Question: I'm having trouble with a syntax error in my mssql_query function. After a while of trying different things, I thought I'd bring it here. Thanks for any help.
This is the code:
'''
<?php
...
$name = $_POST['name'];
$contactname = $_POST['contactname'];
$contacttitle = $_POST['contacttitle'];
$streetaddress = $_POST['streetaddress'];
$city = $_POST['city'];
$state = $_POST['state'];
$zipcode = $_POST['zipcode'];
$telephone = $_POST['telephone'];
$fax = $_POST['fax'];
$email = $_POST['email'];
$director = $_POST['director'];
$affiliation1 = $_POST['affiliation1'];
$address1 = $_POST['address1'];
$phone1 = $_POST['phone1'];
$affiliation2 = $_POST['affiliation2'];
$address2 = $_POST['address2'];
$phone2 = $_POST['phone2'];
$affiliation3 = $_POST['affiliation3'];
$address3 = $_POST['address3'];
$phone3 = $_POST['phone3'];
$yearsoperational = $_POST['yearsoperational'];
$donorsannually = $_POST['donorsannually'];
$limit = $_POST['limit'];
$coveraget = $_POST['coverage'];
$donors1 = $_POST['donors1'];
$claims1 = $_POST['claims1'];
$medexppaid1 = $_POST['medexppaid1'];
$donors2 = $_POST['donors2'];
$claims2 = $_POST['claims2'];
$medexppaid2 = $_POST['medexppaid2'];
$donors3 = $_POST['donors3'];
$claims3 = $_POST['claims3'];
$medexppaid3 = $_POST['medexppaid3'];
$donorinstructions = $_POST['donorinstructions'];
//Connect to MSSQL Server
$myServer = ".\MSSQLSERVER2008";
$myUser = "user";
$myPass = "password";
$myDB = "database,name";
//connection to the server
$dbhandle = mssql_connect($myServer, $myUser, $myPass)
or die("Couldn't connect to SQL Server on $myServer");
//select a database to work with
$selected = mssql_select_db($myDB, $dbhandle)
or die("Couldn't open database $myDB");
//insert form results into database
$query = mssql_query("INSERT INTO table_name (Name_of_Center,Name,Title,Street_Address,City,State,Zipcode,Phone,Fax,Email,Director,HA1,HA1_Address,
HA1_Phone,HA2,HA2_Address,HA2_Phone,HA3,HA3_Address,HA3_Phone,No_of_Years_Operational,Donors_Annually,Limit,Coverage,
Donors_2012,Donors_2011,Donors_2010,Claims_2012,Claims_2011,Claims_2010,Med_Exp_Paid_2012,Med_Exp_Paid_2011,Med_Exp_Paid_2010,Donor_Instructions)
VALUES ($name,$contactname,$contacttitle,$streetaddress,$city,$state,$zipcode,$telephone,$fax,$email,$director,$affiliation1,$address1,$phone1,$affiliation2,
$address2,$phone2,$affiliation3,$address3,$phone3,$yearsoperational,$donorsannually,$limit,$coverage,$donors1,$claims1,$medexppaid1,$donors2,$claims2,$medexppaid2,
$donors3,$claims3,$medexppaid3,$donorinstructions);");
if(!$query){
echo 'Failed to receive data. Please try again, or contact support';
}
else{
echo 'Successfully received data.';
$results = mysql_query($query);
var_dump($results);
}
mssql_close()
?>
'''
The line it's saying has the syntax error is this:
'''
$donors3,$claims3,$medexppaid3,$donorinstructions);");
'''
Here's the error in browser:

'''
Warning: mssql_query() [function.mssql-query]: message: Incorrect syntax near ','. (severity 15)
'''
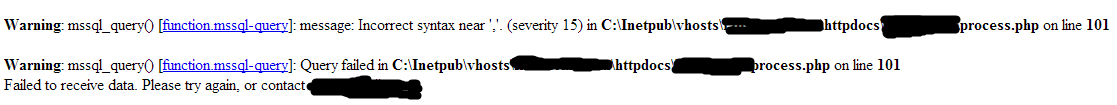
Answer: Your problem is that you're vulnerable to <URL>. If you were aware of the problem, you'd also realize why your query has these syntax errors and is fundamentally broken: you forgot to quote bit of data you're inserting into the query.
A quick dirty fix that really doesn't fix the fundamental problem:
'''
VALUES ('$name','$contactname','$contacttitle',etc...
^-----^-^--- insert quotes everywhere.
'''